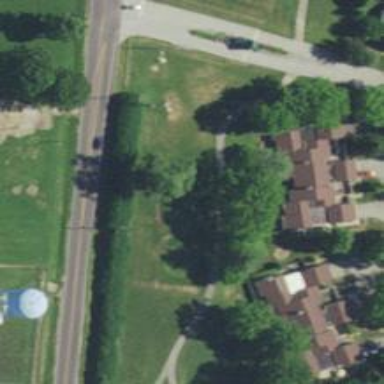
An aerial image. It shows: Service road designated as golf cart path.